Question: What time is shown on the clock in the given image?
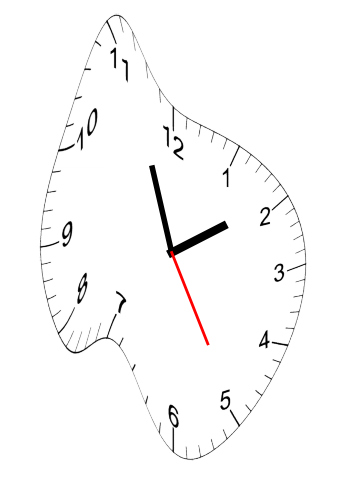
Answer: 01:56:25